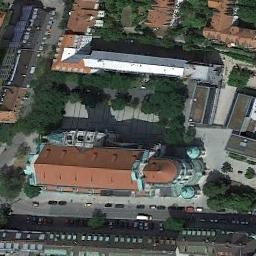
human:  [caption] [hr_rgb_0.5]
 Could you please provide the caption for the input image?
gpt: The church with two towers and the rest of the church has an orange roof .

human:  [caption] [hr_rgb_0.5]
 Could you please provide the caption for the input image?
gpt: This is a church, It is made of brick of tan and cyan .

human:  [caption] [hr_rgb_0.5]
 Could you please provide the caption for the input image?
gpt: The red church with blue circular roofs is next to some buildings with a road passed by .

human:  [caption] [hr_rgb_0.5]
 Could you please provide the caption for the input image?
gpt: A cathedral with a brown roof, Surrounded by buildings and roads and trees with many cars .

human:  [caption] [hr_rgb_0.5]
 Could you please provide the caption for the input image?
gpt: There are many buildings near the church .